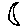
Label: moon